Field crop: maize
Growth stage: 2
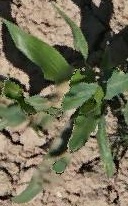
Species: maize